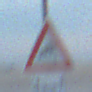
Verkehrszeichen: SeitenwindVonRechts
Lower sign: LaengeEinerStrecke2
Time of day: SunriseSunset
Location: Outdoor (Beach)
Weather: PartlyCloudy
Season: NotSpecified
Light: Natural